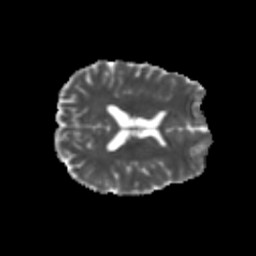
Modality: MD
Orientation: axial
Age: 24
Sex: male
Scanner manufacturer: siemens
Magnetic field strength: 3 T
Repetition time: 3.5 s
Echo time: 0.113 s